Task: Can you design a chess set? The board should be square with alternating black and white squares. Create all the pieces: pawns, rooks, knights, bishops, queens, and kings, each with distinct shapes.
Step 5195:
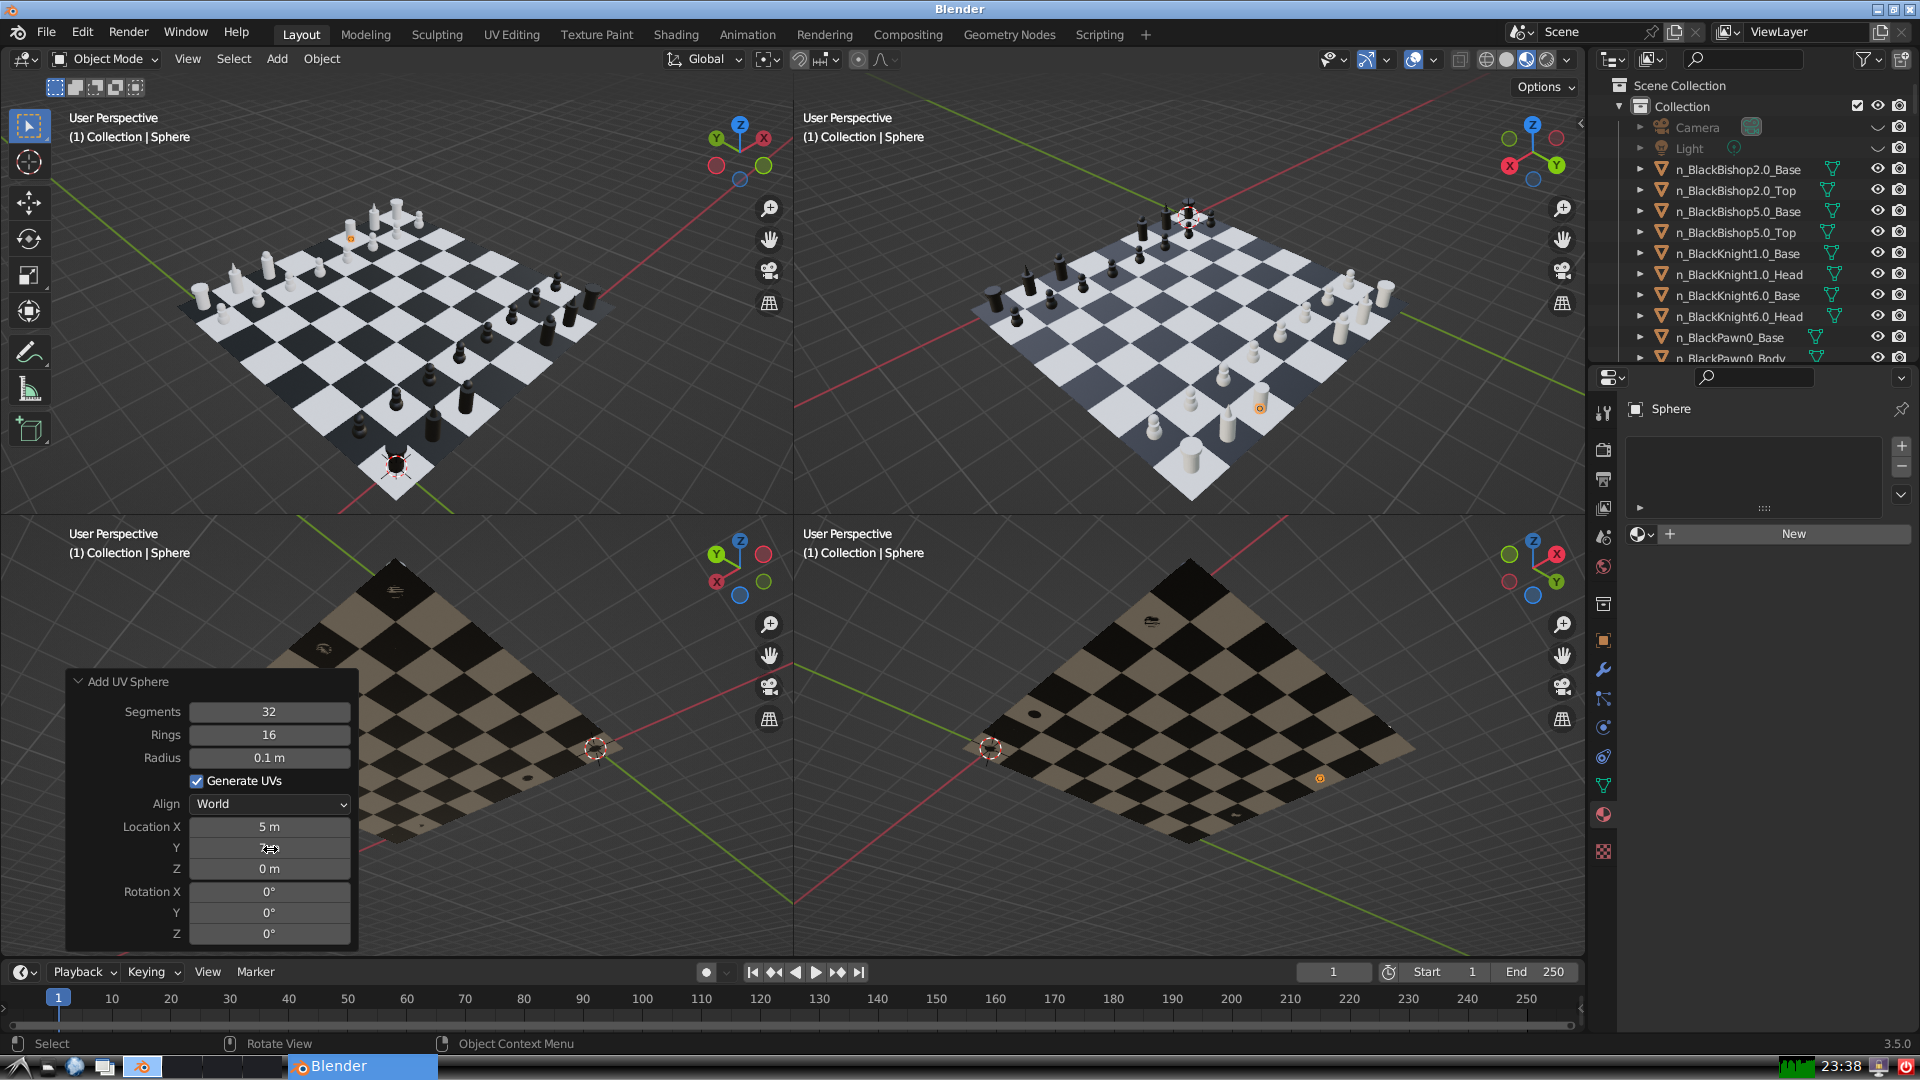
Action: {"mouse_move": [270, 867]}